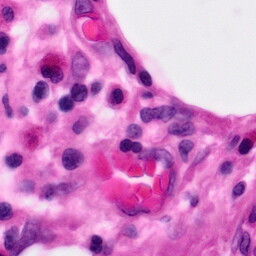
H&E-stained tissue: Pancreatic